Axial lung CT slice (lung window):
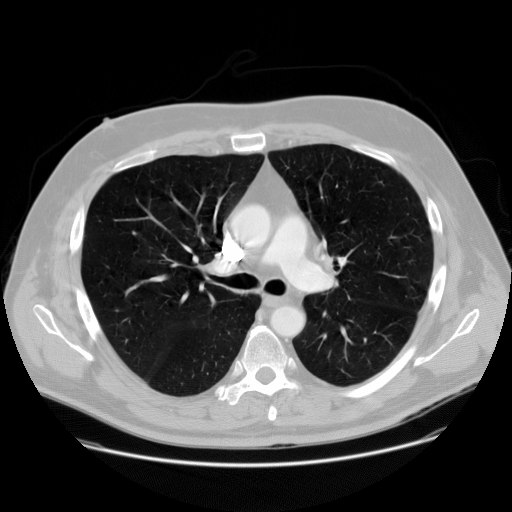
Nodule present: no